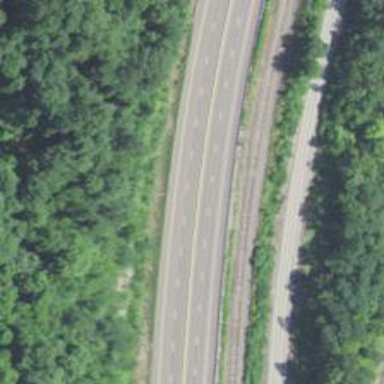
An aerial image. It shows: View of motorway.